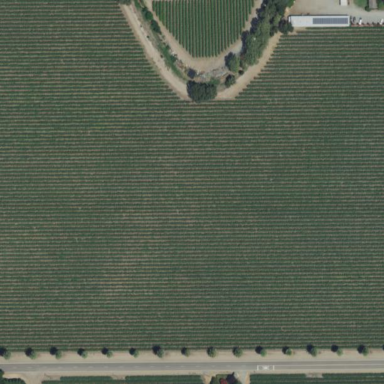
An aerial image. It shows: Vineyard where grapes are grown.